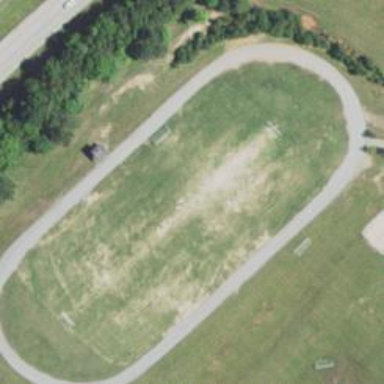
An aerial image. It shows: Track on asphalt surface for leisure land.